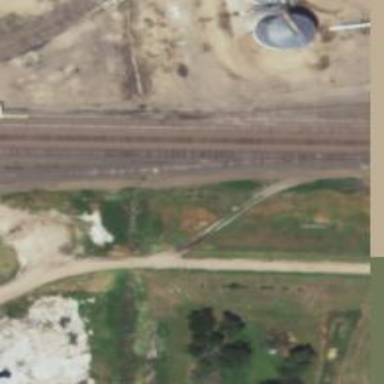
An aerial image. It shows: Railway siding for service.